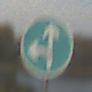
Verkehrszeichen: VorgeschriebeneFahrtrichtungGeradeausOderLinks
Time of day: SunriseSunset
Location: Outdoor (Urban)
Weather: PartlyCloudy
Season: NotSpecified
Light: Natural